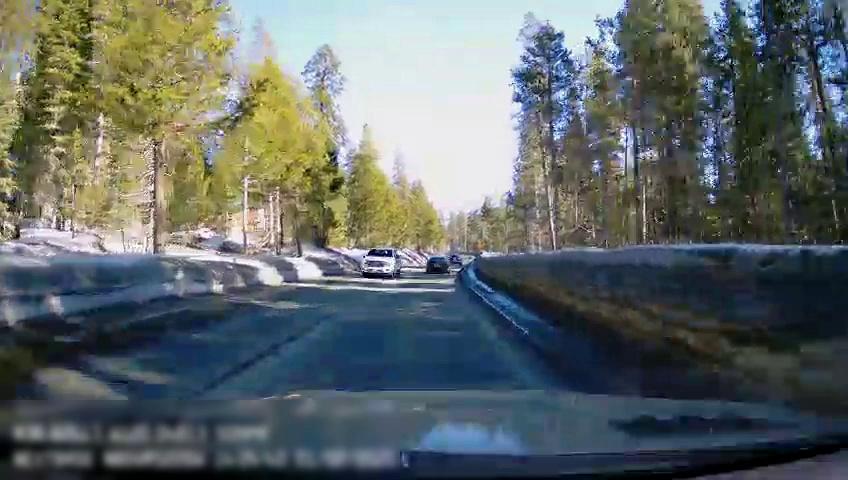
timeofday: Day
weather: Snowy
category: Drivable Space
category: Vehicles | Car
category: Vehicles | Car
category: Vehicles | SUV